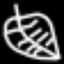
Label: leaf